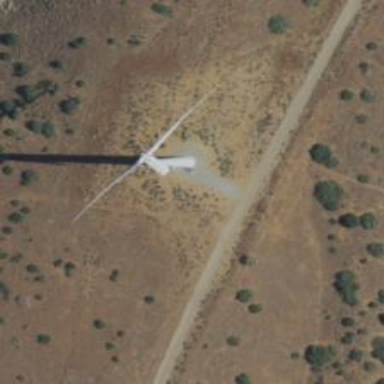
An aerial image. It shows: Wind generator powered by wind. The generator type is horizontal axis and it uses wind turbines.